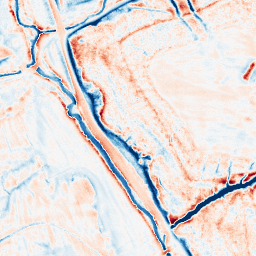
Category: edge_preserving
Decomposition family: anisotropic_diffusion
Decomposition parameters: iterations: 50
kappa: 30
gamma: 0.15
Upsampling method: quartic
Upsampling parameters: scale: 8
Upsampling scale: 8